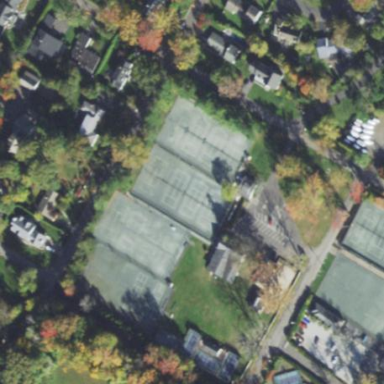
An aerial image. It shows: Tennis court in leisure pitch.